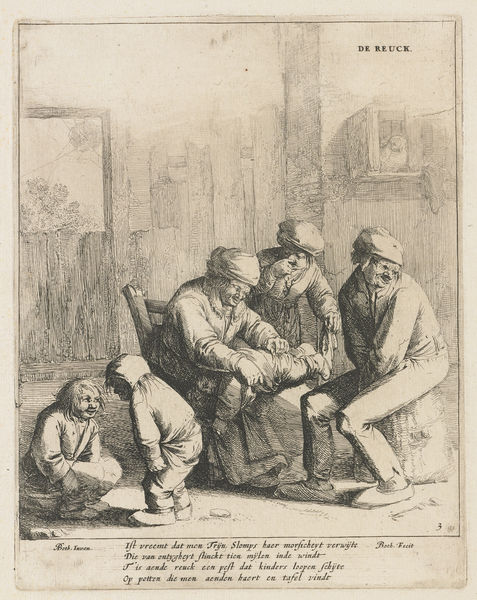
Titel: Reuk
Künstler: Andries Both
Standort: Amsterdam
Institution: Rijksmuseum
Schlagwörter: männer, raum, stuhl, zeichnung, zimmer, alte, kinder, kopfbedeckung, schrift, chair, men, people, interior, print, druck, child, drawing, paper, cap, sketch, children, family, ink, engraving, book, old men, dutch, text, words, headdress, wood carving, package, illness, old english, de druck, dignature, suckness, sdfghj, fghjk, paysan, reuck, de reuck